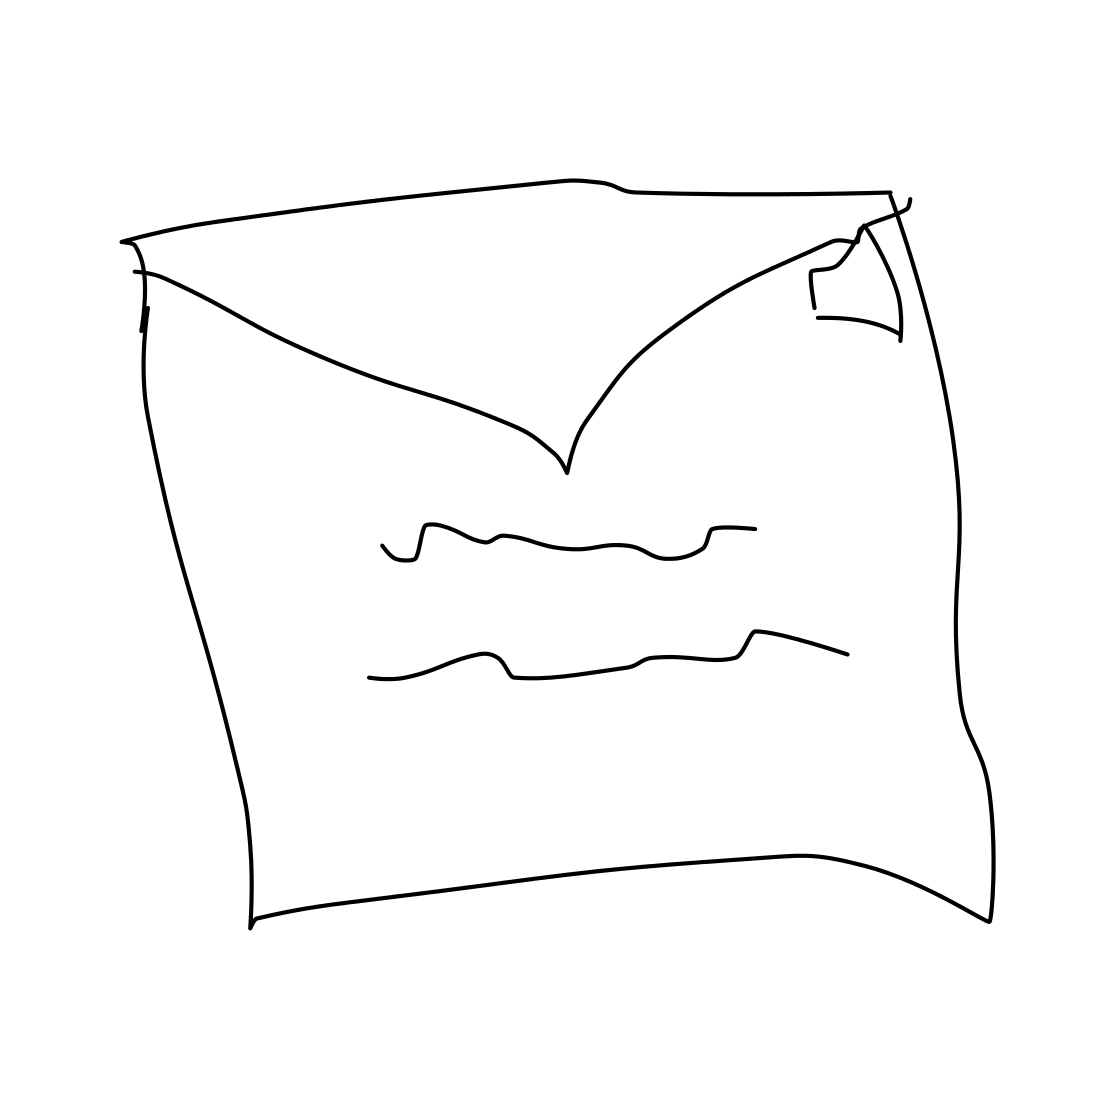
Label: envelope